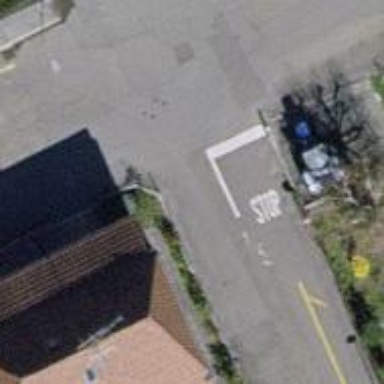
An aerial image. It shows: Road with stop sign.